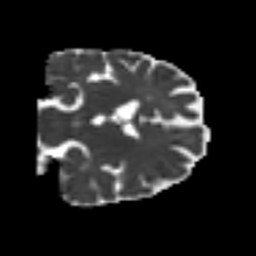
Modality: MD
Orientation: coronal
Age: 59
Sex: female
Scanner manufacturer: siemens
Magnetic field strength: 3 T
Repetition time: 4.999 s
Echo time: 0.07946 s